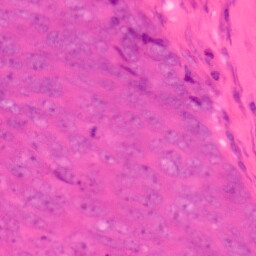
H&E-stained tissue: Colon